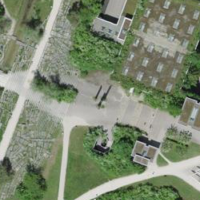
EUNIS habitat code: 53
Species observed at this site:
Plantago major
Geranium pyrenaicum
Scardinius erythrophthalmus
Bufo bufo
Stellaria media
Salvia pratensis
Erigeron karvinskianus
Ischnura elegans
Centranthus ruber
Artemisia vulgaris
Epilobium hirsutum
Columba livia
Achillea millefolium
Vicia sepium
Echium vulgare
Cyanistes caeruleus
Menyanthes trifoliata
Libellula quadrimaculata
Anas platyrhynchos
Clytra laeviuscula
Chaenorhinum minus
Melilotus albus
Sedum acre
Armadillidium vulgare
Turdus merula
Centaurea scabiosa
Plantago lanceolata
Barbarea vulgaris
Linaria vulgaris
Bellis perennis
Prunus spinosa
Chamaenerion dodonaei
Polyommatus icarus
Hedera helix
Cornus sanguinea
Ononis spinosa